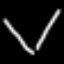
Label: diamond